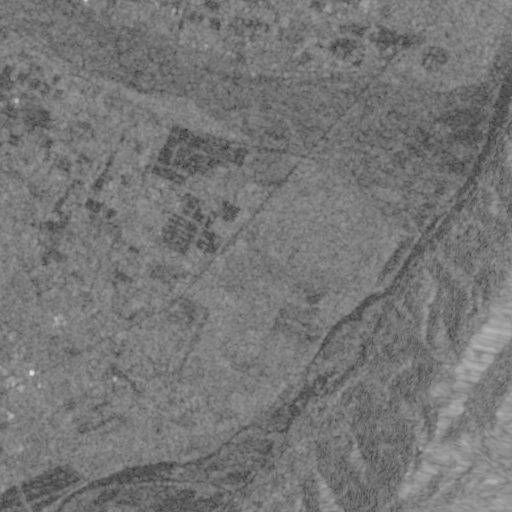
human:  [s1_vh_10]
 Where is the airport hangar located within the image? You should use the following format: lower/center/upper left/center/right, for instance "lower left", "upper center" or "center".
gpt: The airport hangar is located in the lower left of the image.
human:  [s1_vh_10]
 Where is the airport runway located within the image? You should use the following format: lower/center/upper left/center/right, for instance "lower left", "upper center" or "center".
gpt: The airport runway is located in the lower center of the image.
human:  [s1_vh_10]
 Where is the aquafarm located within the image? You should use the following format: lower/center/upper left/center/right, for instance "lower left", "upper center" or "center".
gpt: The aquafarm is located in the center left of the image.
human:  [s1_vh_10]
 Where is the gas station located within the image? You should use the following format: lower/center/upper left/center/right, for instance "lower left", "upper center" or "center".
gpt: The gas station is located in the lower left of the image.
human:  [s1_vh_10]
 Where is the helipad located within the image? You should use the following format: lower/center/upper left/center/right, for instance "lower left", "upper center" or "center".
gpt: The helipad is located in the lower right of the image.
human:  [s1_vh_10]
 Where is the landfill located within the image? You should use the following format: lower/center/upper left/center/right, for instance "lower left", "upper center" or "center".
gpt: The landfill is located in the upper left of the image.
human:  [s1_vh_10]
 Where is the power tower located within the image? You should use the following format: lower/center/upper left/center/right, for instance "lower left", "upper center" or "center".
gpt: The power tower is located in the upper of the image.
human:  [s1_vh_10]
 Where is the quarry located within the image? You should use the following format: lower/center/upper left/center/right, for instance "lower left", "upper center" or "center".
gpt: The quarry is located in the lower right of the image.
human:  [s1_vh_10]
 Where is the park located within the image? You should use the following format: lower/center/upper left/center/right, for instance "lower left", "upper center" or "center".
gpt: There is no park in the image.

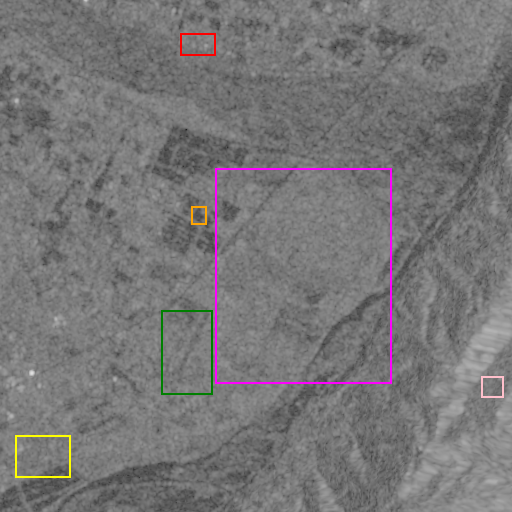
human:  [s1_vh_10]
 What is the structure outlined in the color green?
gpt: The structure outlined in green is an airport.
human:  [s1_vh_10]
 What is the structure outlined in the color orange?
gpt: The structure outlined in orange is an aquafarm.
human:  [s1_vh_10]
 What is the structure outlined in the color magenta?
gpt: The structure outlined in magenta is a crop field.
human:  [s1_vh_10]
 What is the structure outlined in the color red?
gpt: The structure outlined in red is a landfill.
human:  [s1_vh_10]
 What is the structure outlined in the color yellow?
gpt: The structure outlined in yellow is a park.
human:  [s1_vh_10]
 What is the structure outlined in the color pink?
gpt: The structure outlined in pink is a quarry.
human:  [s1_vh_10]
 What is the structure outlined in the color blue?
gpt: There is no blue outline.